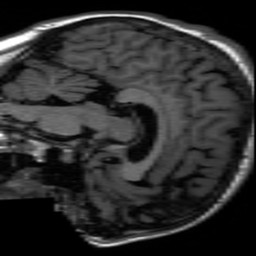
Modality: inplaneT1
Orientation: sagittal
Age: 18
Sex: male
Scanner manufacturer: ge
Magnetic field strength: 3 T
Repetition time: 2.499 s
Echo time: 0.02513 s